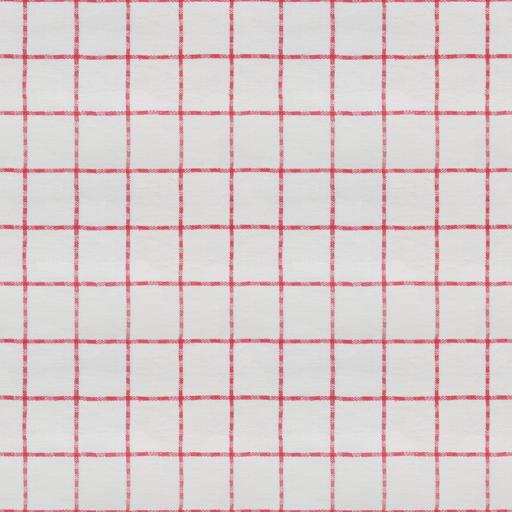
Tags: cloth fabric table